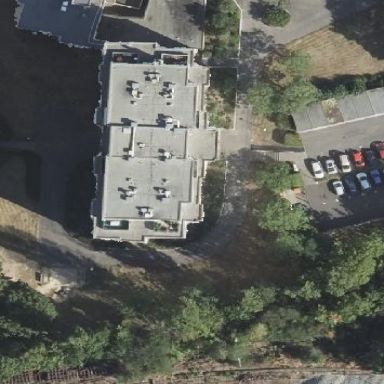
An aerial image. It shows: Flat-roofed apartment building.